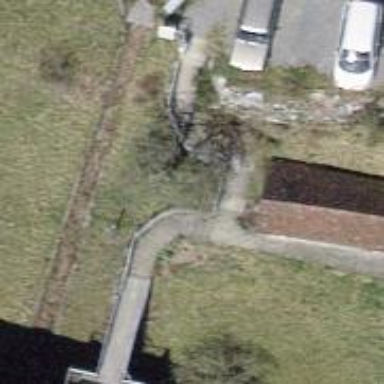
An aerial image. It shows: Set of steps on the road.